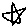
Label: star